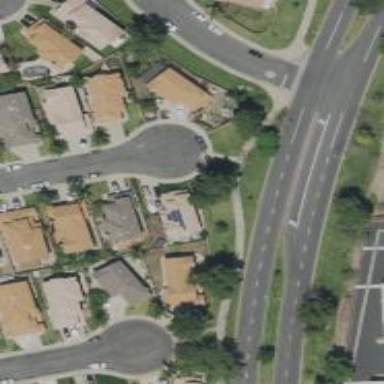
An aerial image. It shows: Turning circle on the road.